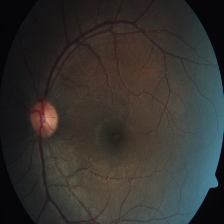
Diabetic retinopathy grade: Severe